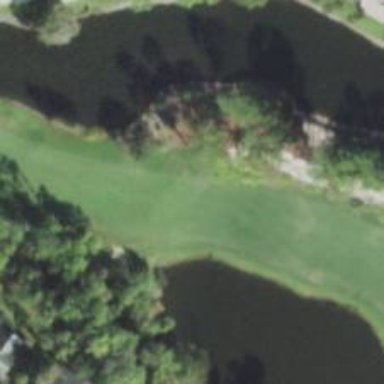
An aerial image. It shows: View of golf hole.